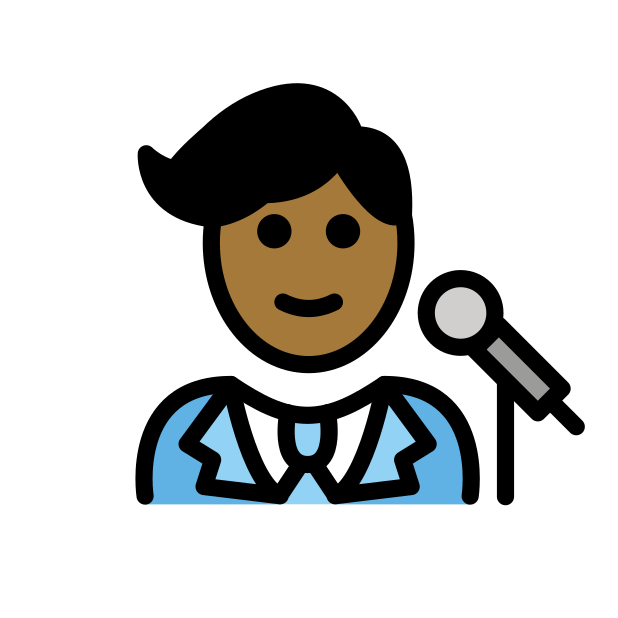
man singer: medium-dark skin tone